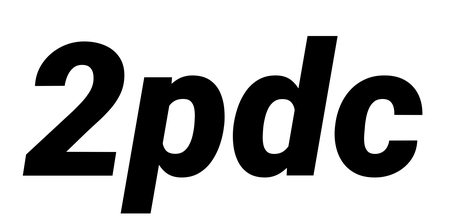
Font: Roboto-Italic_Black_Italic